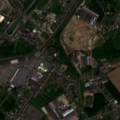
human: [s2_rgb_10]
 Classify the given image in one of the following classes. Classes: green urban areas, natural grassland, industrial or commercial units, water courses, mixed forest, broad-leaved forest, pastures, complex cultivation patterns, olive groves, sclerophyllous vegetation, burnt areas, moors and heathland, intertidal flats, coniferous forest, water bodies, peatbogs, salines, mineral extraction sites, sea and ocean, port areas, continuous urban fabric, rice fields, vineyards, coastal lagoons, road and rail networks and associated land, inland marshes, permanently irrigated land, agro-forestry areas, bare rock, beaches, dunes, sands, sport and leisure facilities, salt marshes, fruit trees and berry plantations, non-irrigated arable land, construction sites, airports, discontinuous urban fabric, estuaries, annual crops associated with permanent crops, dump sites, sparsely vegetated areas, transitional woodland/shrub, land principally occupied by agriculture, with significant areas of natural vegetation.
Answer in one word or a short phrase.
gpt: discontinuous urban fabric, industrial or commercial units, complex cultivation patterns, land principally occupied by agriculture, with significant areas of natural vegetation